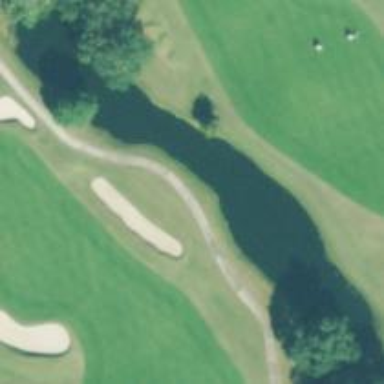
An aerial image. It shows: Water hazard on golf course. The hazard is natural water feature.